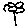
Label: flower